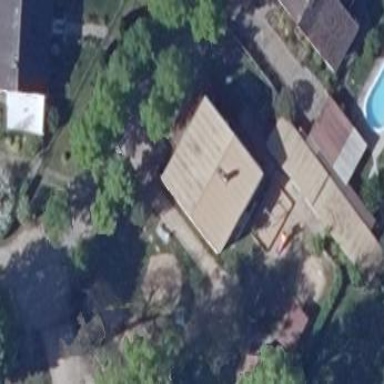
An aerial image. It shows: Kindergarten building.